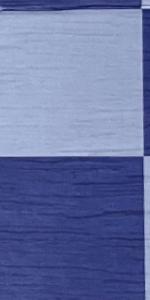
Label: Empty